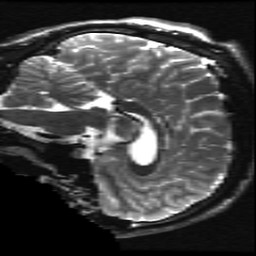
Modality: T2w
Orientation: sagittal
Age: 17
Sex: male
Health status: ill
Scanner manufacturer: ge
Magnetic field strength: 3 T
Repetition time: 7.5 s
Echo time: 0.1007 s